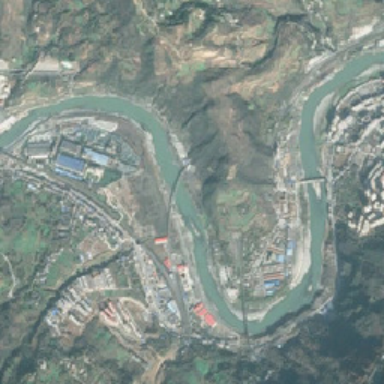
Many trees are planted in the neighborhood .